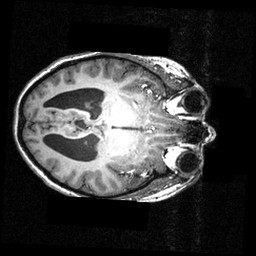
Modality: T1w
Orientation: axial
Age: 24
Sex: female
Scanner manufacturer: siemens
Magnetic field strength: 3.951 T
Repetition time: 1.5 s
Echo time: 0.00335 s